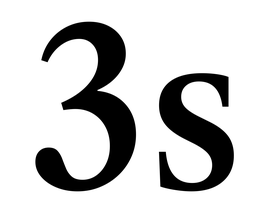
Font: LibreCaslonText_Medium